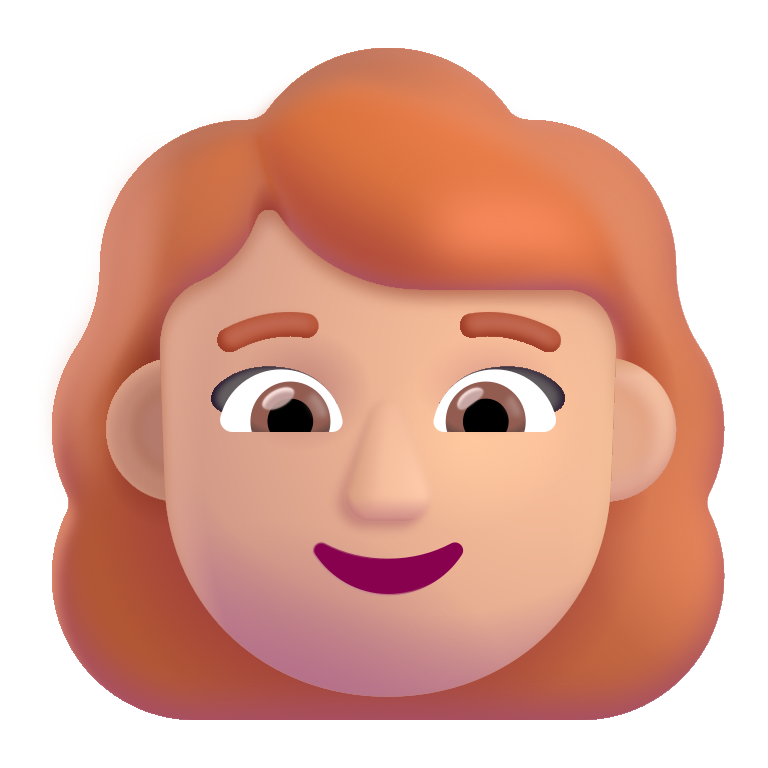
woman red hair color  light